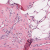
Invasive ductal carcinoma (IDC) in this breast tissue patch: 0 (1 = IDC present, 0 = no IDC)